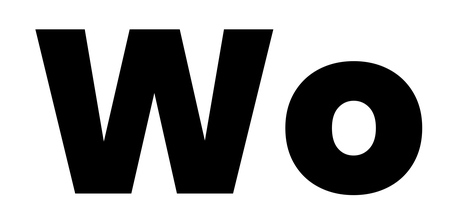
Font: Poppins-ExtraBold